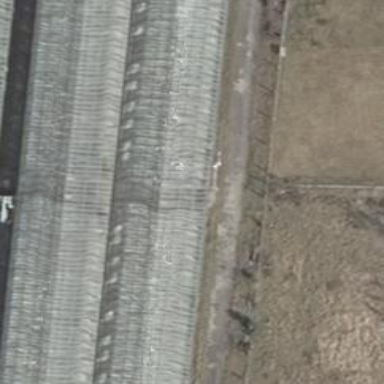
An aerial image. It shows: Greenhouse.